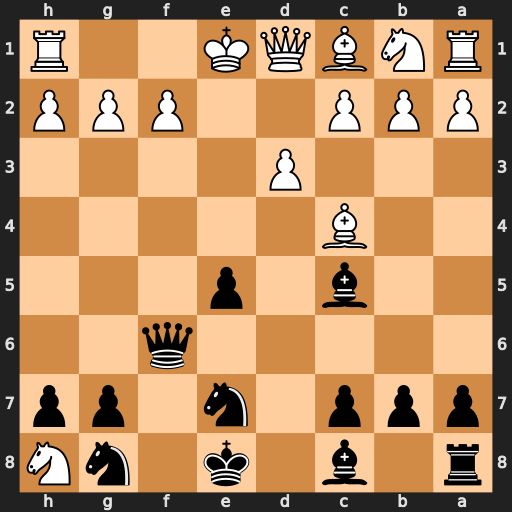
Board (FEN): r1b1k1nN/ppp1n1pp/5q2/2b1p3/2B5/3P4/PPP2PPP/RNBQK2R
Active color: b
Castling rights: KQq
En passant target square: -
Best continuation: Qxf2#